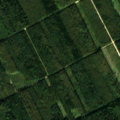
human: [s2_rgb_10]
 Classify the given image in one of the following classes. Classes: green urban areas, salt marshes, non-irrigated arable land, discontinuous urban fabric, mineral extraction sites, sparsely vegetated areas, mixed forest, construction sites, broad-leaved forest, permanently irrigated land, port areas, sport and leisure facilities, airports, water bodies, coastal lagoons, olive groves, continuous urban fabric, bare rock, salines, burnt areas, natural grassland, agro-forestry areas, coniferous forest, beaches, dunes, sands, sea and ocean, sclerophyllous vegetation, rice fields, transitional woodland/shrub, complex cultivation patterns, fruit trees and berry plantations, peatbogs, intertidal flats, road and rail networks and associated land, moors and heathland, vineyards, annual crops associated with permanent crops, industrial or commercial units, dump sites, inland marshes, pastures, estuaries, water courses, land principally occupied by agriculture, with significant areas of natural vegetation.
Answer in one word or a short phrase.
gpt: broad-leaved forest, mixed forest, transitional woodland/shrub